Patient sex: M
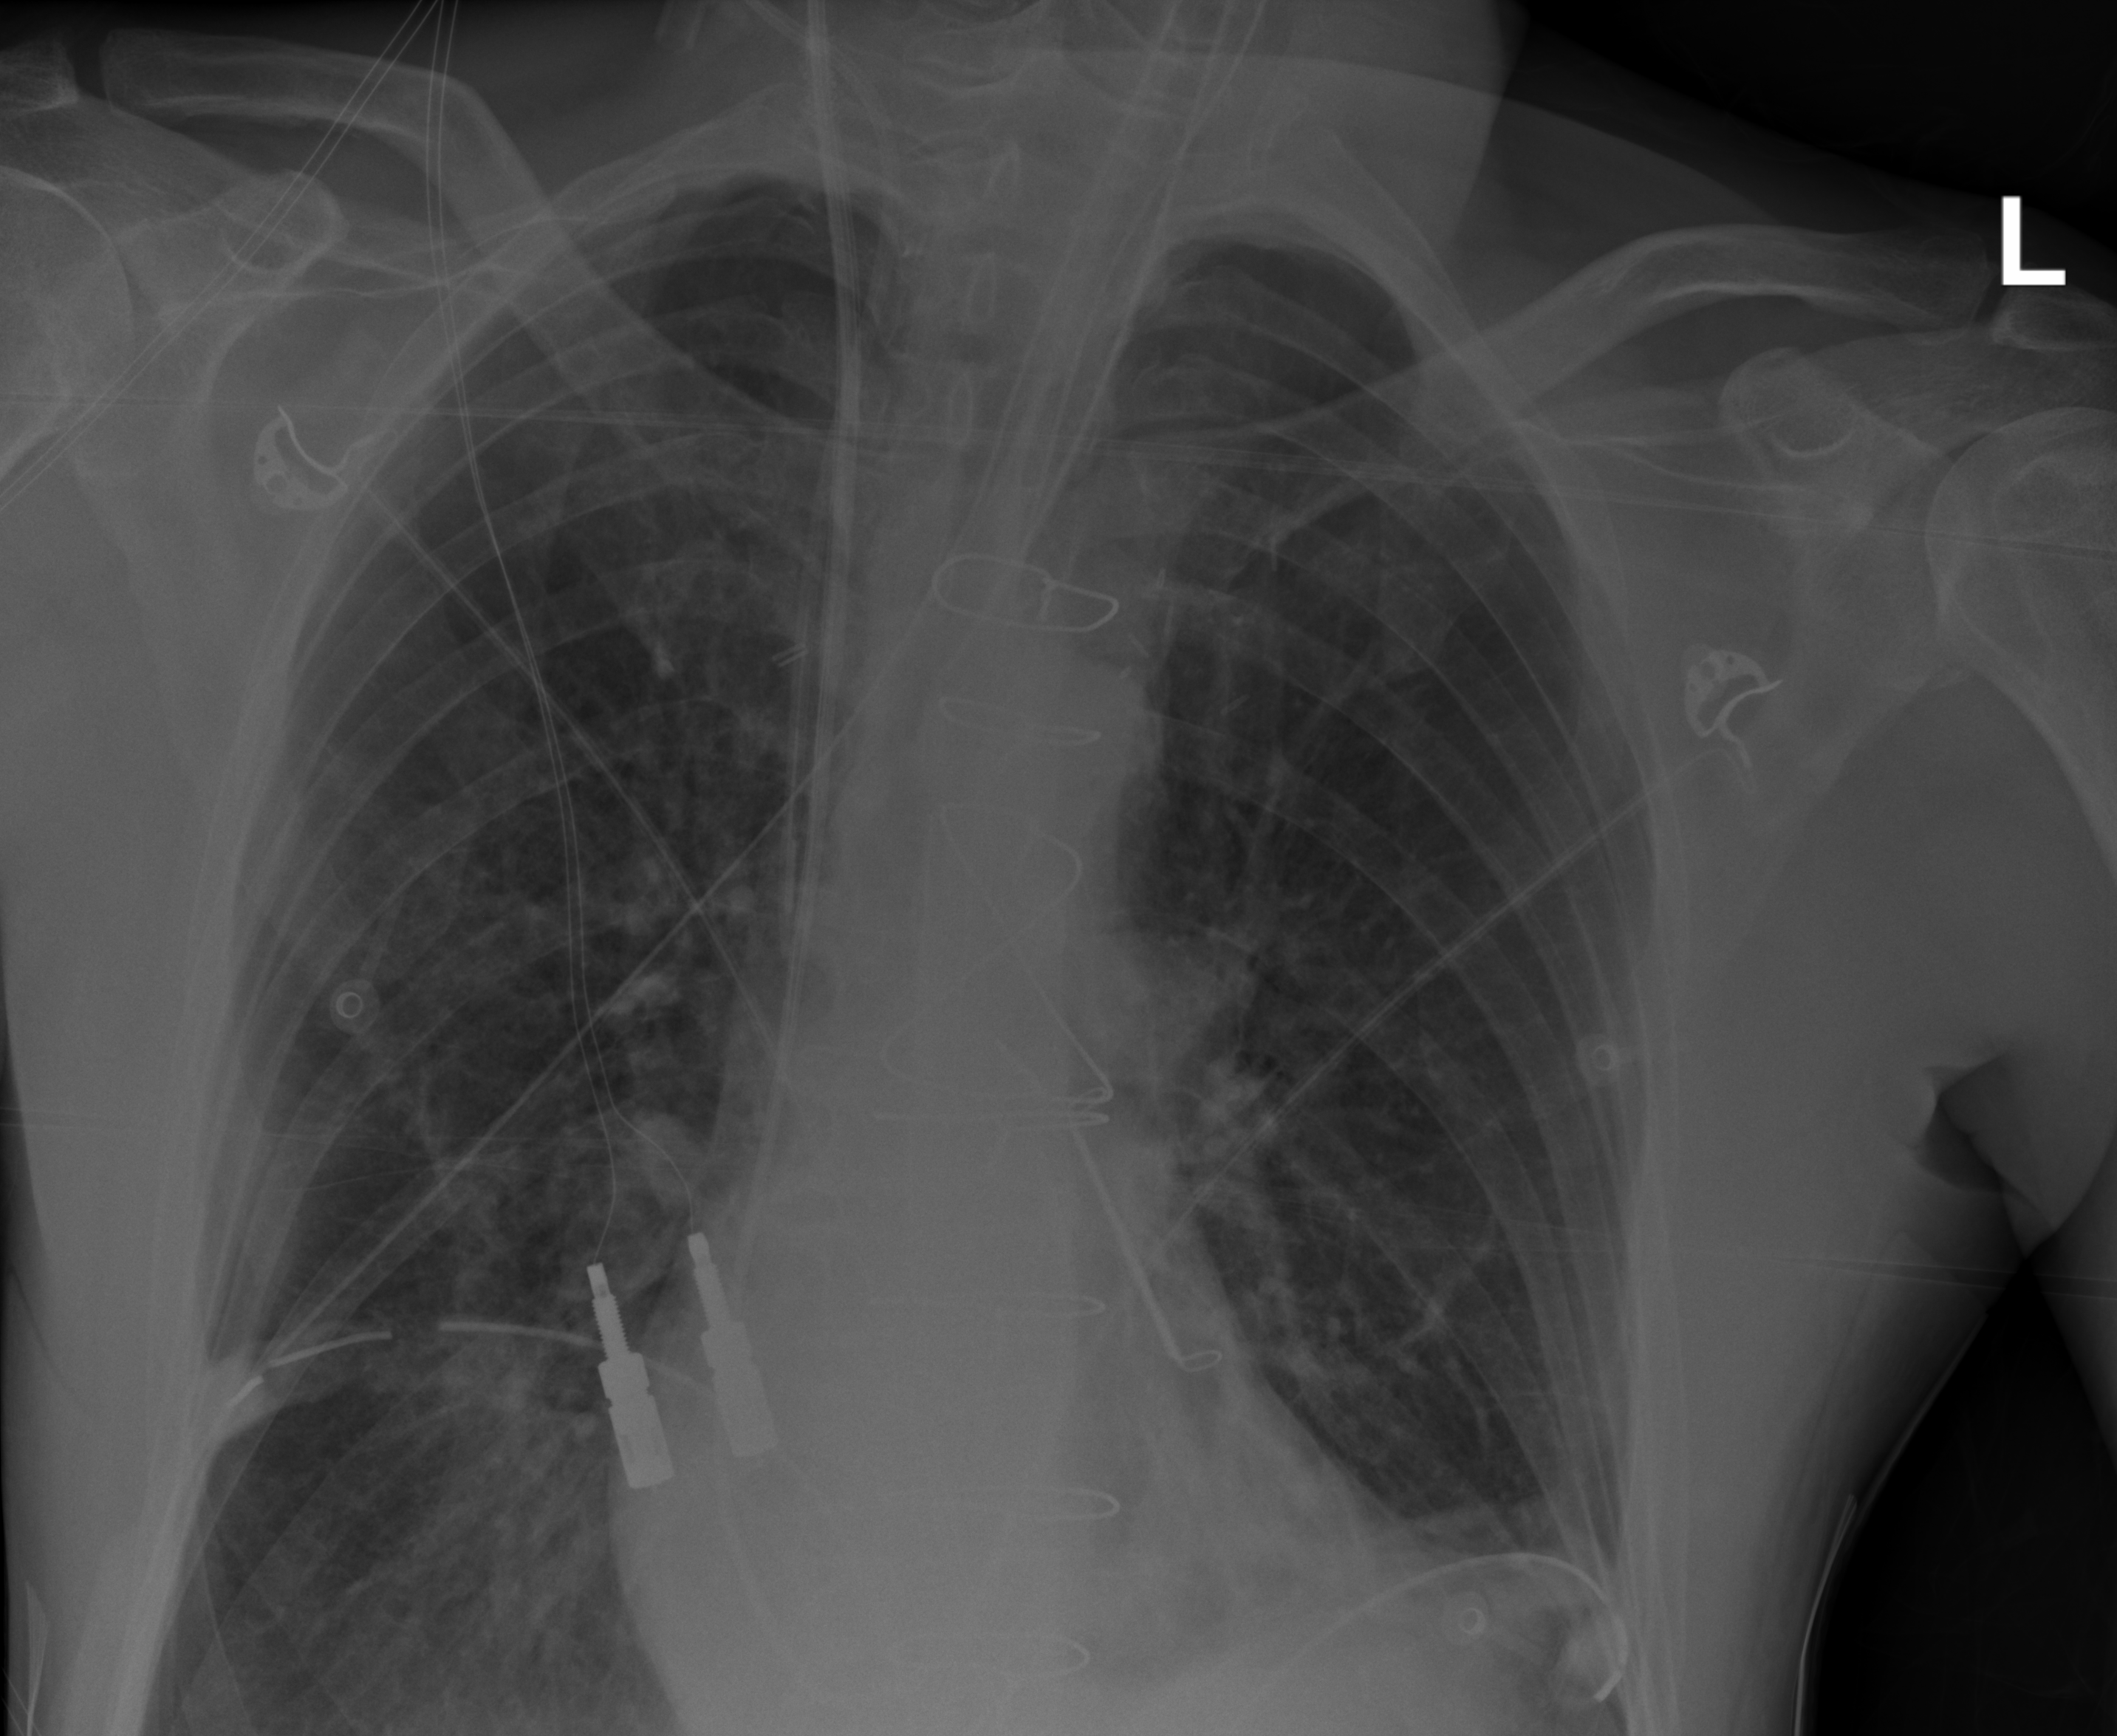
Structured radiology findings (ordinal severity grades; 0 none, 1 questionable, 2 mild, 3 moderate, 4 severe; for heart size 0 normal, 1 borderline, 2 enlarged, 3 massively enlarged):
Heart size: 1
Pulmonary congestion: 2
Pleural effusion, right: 0
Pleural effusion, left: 2
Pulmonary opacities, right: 2
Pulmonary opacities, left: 0
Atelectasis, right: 2
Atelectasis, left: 2